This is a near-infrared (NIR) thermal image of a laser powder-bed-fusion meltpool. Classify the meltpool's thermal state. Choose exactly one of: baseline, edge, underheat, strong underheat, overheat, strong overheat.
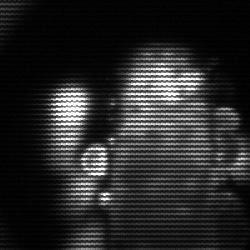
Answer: strong underheat